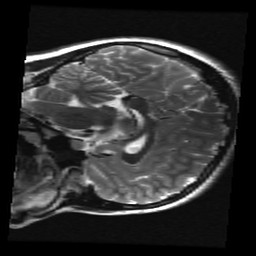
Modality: T2w
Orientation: sagittal
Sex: female
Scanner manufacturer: ge
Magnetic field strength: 3 T
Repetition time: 5 s
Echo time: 0.1012 s